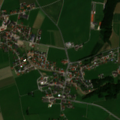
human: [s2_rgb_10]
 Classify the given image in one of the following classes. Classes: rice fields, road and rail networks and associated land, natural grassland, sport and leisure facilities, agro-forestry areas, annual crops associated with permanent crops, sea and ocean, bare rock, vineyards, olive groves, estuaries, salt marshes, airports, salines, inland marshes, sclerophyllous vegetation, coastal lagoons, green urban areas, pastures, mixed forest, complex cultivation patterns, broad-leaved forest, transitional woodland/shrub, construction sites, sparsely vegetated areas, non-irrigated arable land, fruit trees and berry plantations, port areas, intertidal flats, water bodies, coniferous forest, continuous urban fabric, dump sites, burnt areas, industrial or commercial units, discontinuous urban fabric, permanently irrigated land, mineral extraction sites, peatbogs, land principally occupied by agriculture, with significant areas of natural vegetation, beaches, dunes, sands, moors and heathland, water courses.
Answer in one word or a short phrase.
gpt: discontinuous urban fabric, pastures, complex cultivation patterns, broad-leaved forest, mixed forest